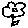
Label: flower